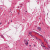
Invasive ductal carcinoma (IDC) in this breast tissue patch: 0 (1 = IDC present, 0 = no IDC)